Question: I created a android app few months ago. Now, when I am trying to edit it by using Android project from existing code, it's showing some errors, that I don't know how to solve, or what it is. I had created this application on android 2.2 API level 8.
I am having 4 errors which are stated below :
1. The project cannot be built until build path errors are resolved.
2. Project 'HisaabKiKitaab' is missing required library: 'C:\sdk\platformsndroid-8ndroid.jar'
3. Project 'HisaabKiKitaab' is missing required library: 'C:\sdk\platformsndroid-4.2ndroid.jar'
4. Project 'HisaabKiKitaab' is missing required library: 'C:\sdk\extras\googledmob_ads_sdk\GoogleAdMobAdsSdk-6.3.1.jar'
Please help me to how to solve it.

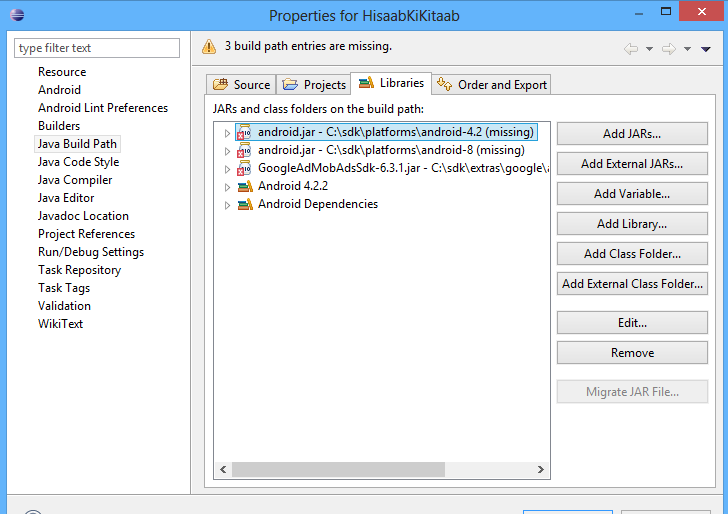
Answer: Not enough information in your question regarding the error but try this:
on the project, Go to > and see if the SDK and other libraries are there or not. If not, add the required libraries into the project and it should start working. That settings are should would look like following screenshot.